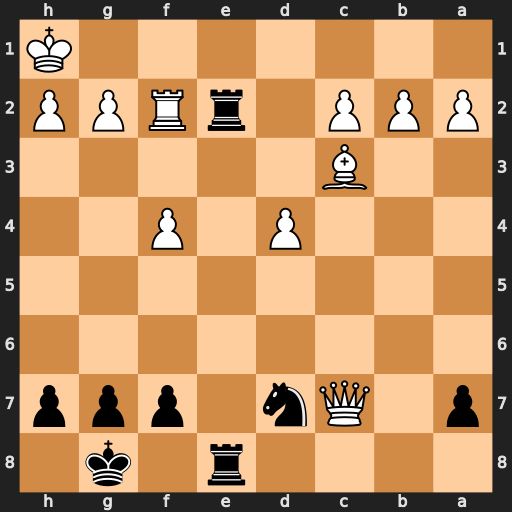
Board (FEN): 4r1k1/p1Qn1ppp/8/8/3P1P2/2B5/PPP1rRPP/7K
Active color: b
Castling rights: -
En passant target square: -
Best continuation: Re1+ Bxe1 Rxe1+ Rf1 Rxf1#